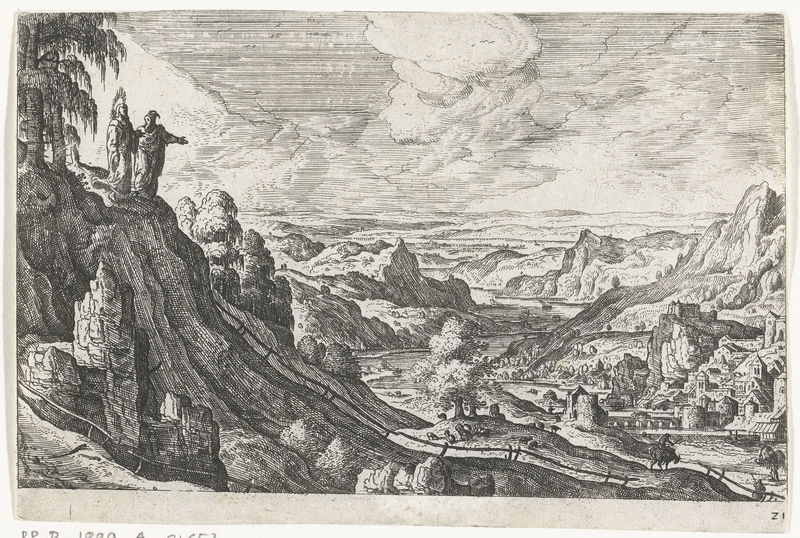
Titel: De verzoeking van Christus
Künstler: Hans Bol
Standort: Amsterdam
Institution: Rijksmuseum
Schlagwörter: felsen, himmel, wolken, bäume, fluss, landschaft, stadt, männer, schwarz, schloss, wege, tal, berge, burg